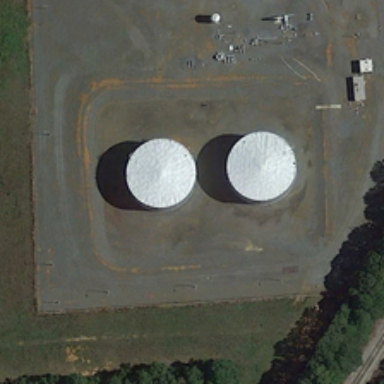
Two white storage tanks are in a khaki ground near two crossed rows of green trees .